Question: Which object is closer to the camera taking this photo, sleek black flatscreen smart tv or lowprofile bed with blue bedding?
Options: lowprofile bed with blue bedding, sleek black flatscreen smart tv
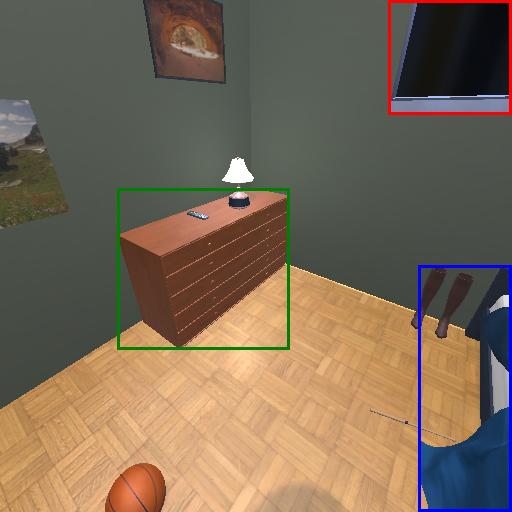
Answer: lowprofile bed with blue bedding